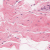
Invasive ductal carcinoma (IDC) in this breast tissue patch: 0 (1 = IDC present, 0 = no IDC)